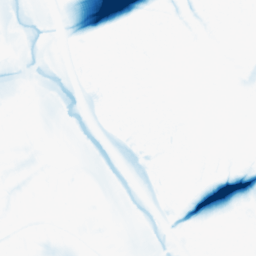
Category: morphological
Decomposition family: morphological_ellipse
Decomposition parameters: operation: closing
width: 50
height: 30
Upsampling method: linear_exact
Upsampling parameters: scale: 2
Upsampling scale: 2